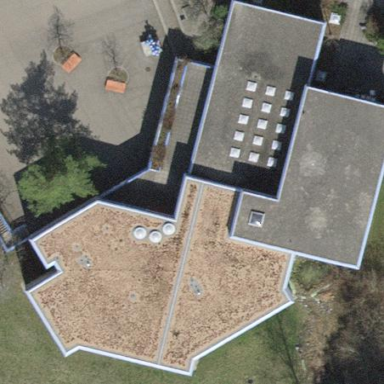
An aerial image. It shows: School building.